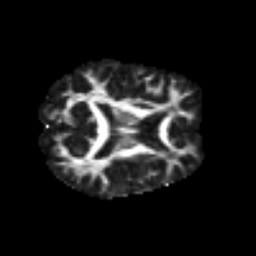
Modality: FA
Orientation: axial
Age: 39
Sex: male
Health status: ill
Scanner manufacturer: siemens
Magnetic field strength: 3 T
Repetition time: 8.7 s
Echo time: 0.11 s